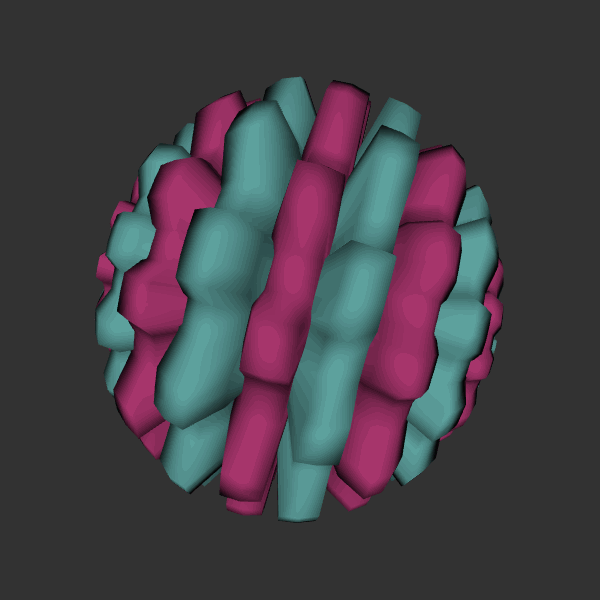
Background: dark